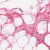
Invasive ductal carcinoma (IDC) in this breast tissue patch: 0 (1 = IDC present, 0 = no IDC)